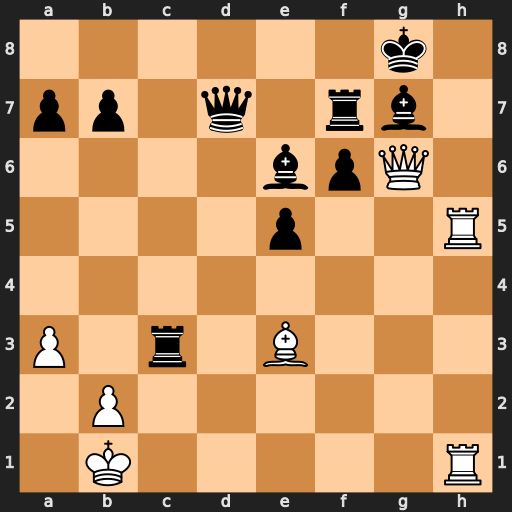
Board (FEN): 6k1/pp1q1rb1/4bpQ1/4p2R/8/P1r1B3/1P6/1K5R
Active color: w
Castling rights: -
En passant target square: -
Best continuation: Rh8#